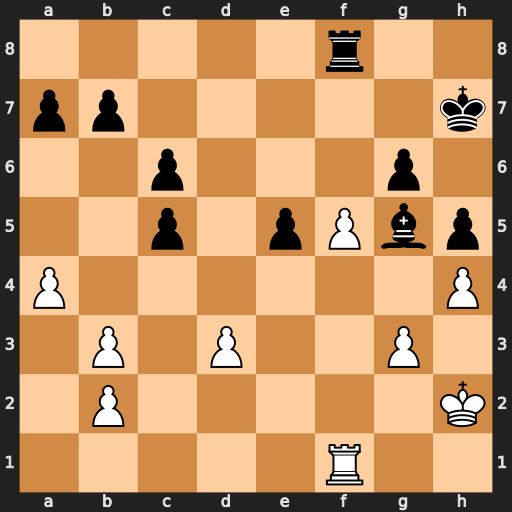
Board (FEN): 5r2/pp5k/2p3p1/2p1pPbp/P6P/1P1P2P1/1P5K/5R2
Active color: w
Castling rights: -
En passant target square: -
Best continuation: fxg6+ Kg8 Rxf8+ Kxf8 hxg5 Kg7 Kh3 b5 g4 Kxg6 Kh4 hxg4 Kxg4 c4 bxc4